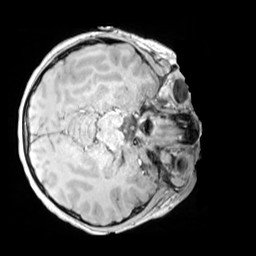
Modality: MP2RAGE
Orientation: axial
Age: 10
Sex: female
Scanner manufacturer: siemens
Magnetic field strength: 3 T
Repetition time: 4 s
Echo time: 0.00303 s